Question: I want to output the string "LED GAME" as indicated in picture . But in Dot matrix , there are only 16 + 16 = 32 pins . is there any way to print a string from avr to dotmatrix ?

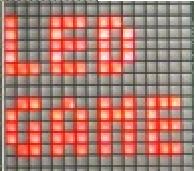
Answer: ## How can you identify Pin 1 Of Dot matrix ?
The leftmost pin of dot matrix on the opposite site of the label "2088BH-B" is pin 1 .
You can get a complete idea from the two following picture .

Hope this will help you a lot . you can also try the following code which is written for showing 9 in dot matrix ( compiler: micro-C)
'''
void main()
{
DDRB = 0b11111111;
DDRC = 0b11111111;
while(1)
{
PORTB=0b00000000; // 1
PORTC=0b10000000;
Delay_us(5);
PORTB=0b00000000; //2
PORTC=0b01000000;
Delay_us(5);
PORTB=0b00000000; //3
PORTC=0b00100000;
Delay_us(5);
PORTB=0b00000000; //4
PORTC=0b00010000;
Delay_us(5);
PORTB=0b10011110; // 5
PORTC=0b00001000;
Delay_us(5);
PORTB=0b10010010; //6
PORTC=0b00000100;
Delay_us(5);
PORTB=0b10010010; //7
PORTC=0b00000010;
Delay_us(5);
PORTB=0b11111110; //8
PORTC=0b00000001;
Delay_us(5);
}
}
'''